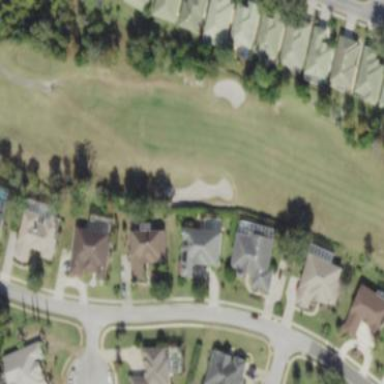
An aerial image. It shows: Golf fairway in the image.